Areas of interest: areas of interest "Guesthouse"
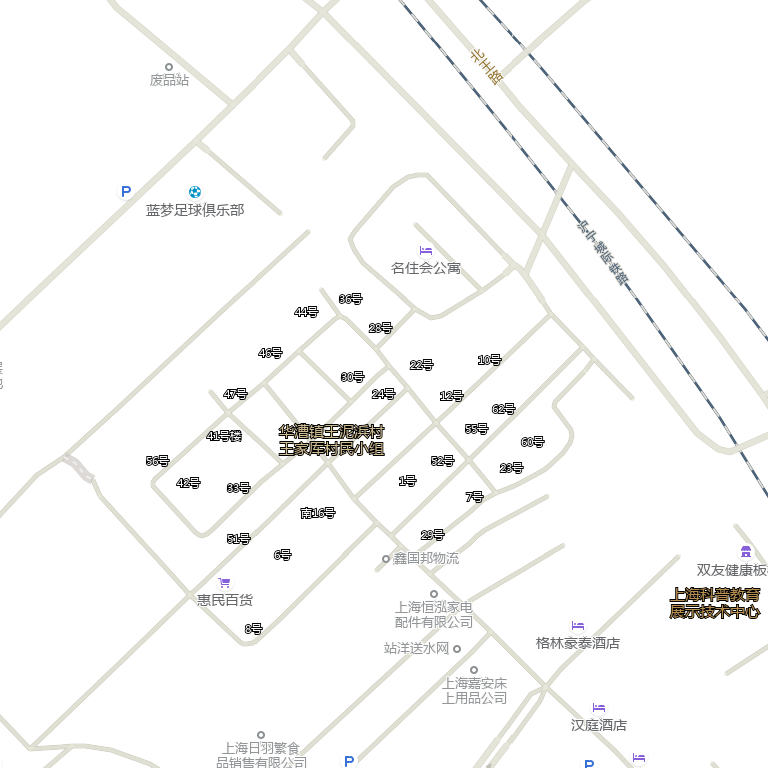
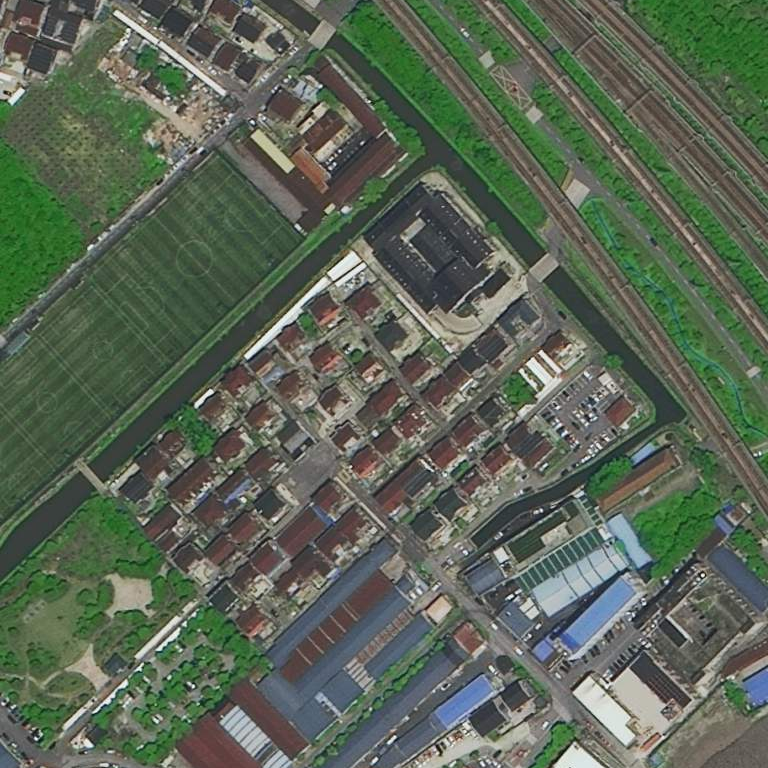